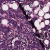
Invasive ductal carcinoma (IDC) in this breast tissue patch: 1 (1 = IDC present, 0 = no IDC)